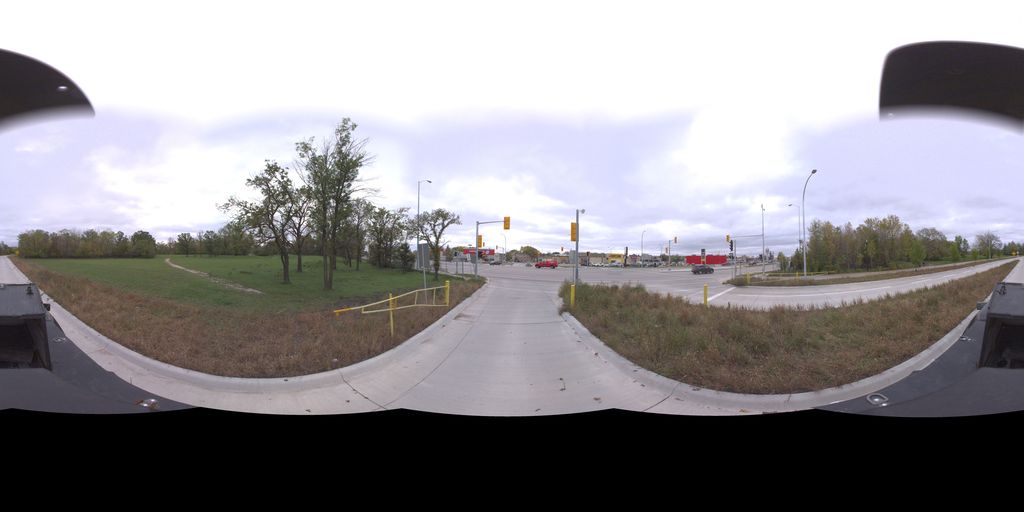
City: winnipeg